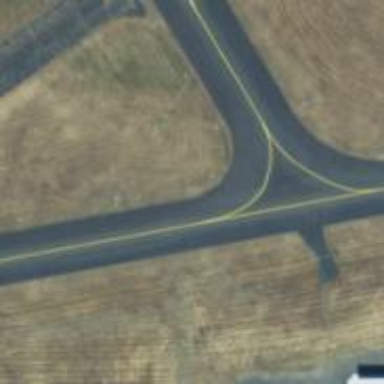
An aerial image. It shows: View of taxiway at the airport.